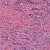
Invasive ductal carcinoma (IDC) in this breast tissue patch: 1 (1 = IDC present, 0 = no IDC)